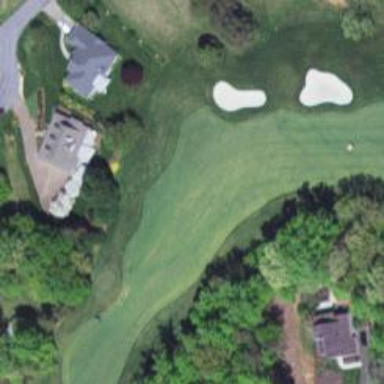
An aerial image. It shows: Golf hole.